Question: I just add like button on my website but when I click to publish like that :

the post does not appear on my Wall. Why ?
Here the html code of my button :
'''
<div class="fb-like" data-send="false" data-layout="button_count" data-width="450" data-show-faces="false"></div>
'''
Thanks for your help
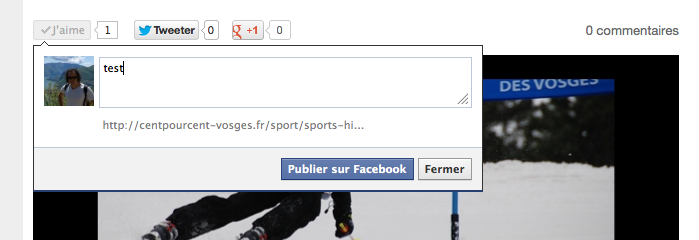
Answer: '''
<div class="fb-like" data-href="###URL | Permalink###" data-send="false" data-width="450" data-show-faces="true"></div>
'''
I think you missed out 'data-href="http://www.example.com"'
<URL>